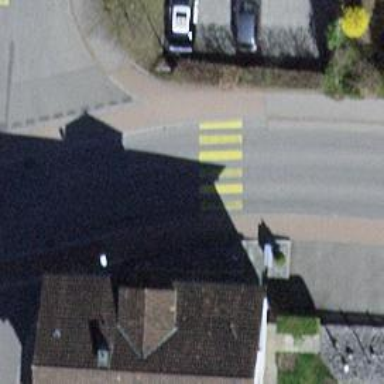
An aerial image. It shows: Uncontrolled zebra crossing on the road.